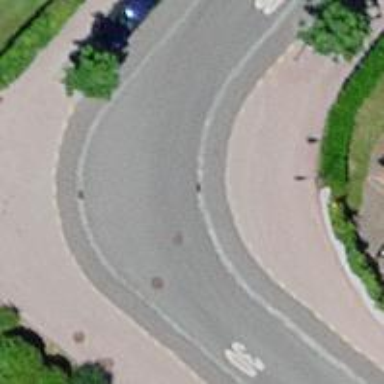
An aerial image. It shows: Residential road with asphalt surface and sidewalks on both sides.